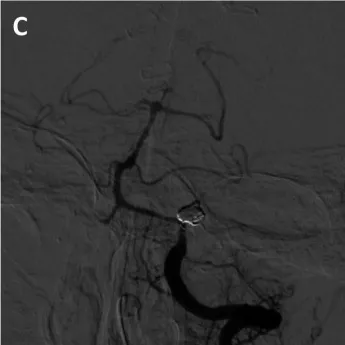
Patient #7. Angiogram demonstrating PICA occlusion [ AP left vertebral artery injection.
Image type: radiology (ultrasound)